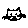
Label: cat